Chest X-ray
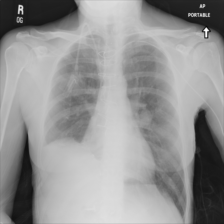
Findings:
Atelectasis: negative
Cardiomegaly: negative
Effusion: negative
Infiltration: negative
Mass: positive
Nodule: negative
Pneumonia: negative
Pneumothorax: negative
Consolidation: negative
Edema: negative
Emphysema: negative
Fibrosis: negative
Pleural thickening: negative
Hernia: negative